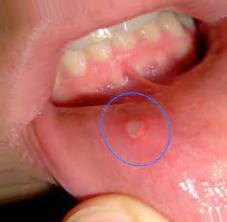
Condition: Mouth Ulcer